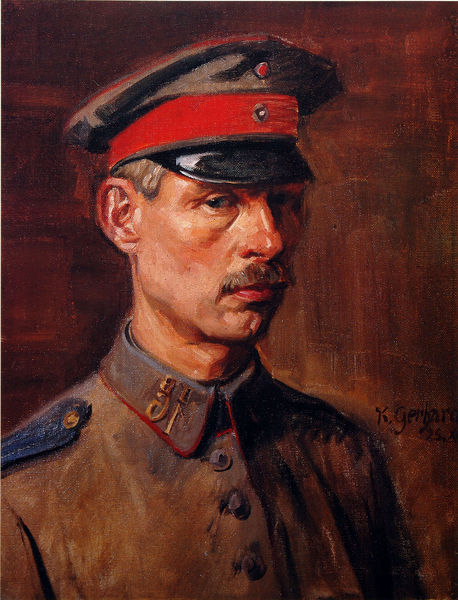
Titel: Selbstporträt
Künstler: Karl Gerhard
Institution: Privatbesitz
Schlagwörter: mann, braun, hut, ohr, rot, bart, kappe, mütze, schnurrbart, kragen, bildnis, portrait, porträt, signatur, stickerei, knöpfe, schnauzbart, schnauzer, militär, uniform, soldat, abzeichen, orden, schulterklappen, schirmmütze, preussen, bahnwärter, schulterpolster